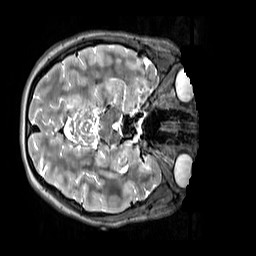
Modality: T2w
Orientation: axial
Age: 12
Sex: female
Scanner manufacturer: siemens
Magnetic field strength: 3 T
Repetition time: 3.2 s
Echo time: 0.408 s